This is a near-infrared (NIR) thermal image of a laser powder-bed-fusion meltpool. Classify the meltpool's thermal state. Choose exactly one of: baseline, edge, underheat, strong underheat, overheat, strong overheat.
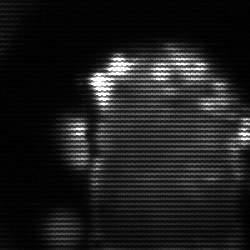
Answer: baseline